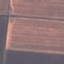
Land use / land cover: AnnualCrop